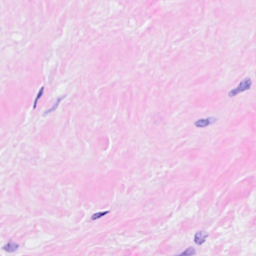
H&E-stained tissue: Breast